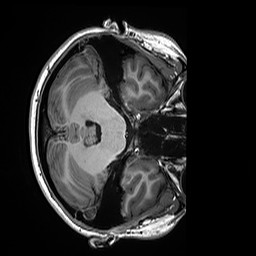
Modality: T1w
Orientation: axial
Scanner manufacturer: siemens
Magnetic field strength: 3 T
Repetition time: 2.5 s
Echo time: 0.00299 s